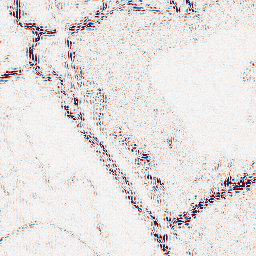
Category: wavelet
Decomposition family: wavelet_biorthogonal
Decomposition parameters: wavelet: bior3.5
level: 2
Upsampling method: bicubic
Upsampling parameters: scale: 4
Upsampling scale: 4